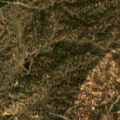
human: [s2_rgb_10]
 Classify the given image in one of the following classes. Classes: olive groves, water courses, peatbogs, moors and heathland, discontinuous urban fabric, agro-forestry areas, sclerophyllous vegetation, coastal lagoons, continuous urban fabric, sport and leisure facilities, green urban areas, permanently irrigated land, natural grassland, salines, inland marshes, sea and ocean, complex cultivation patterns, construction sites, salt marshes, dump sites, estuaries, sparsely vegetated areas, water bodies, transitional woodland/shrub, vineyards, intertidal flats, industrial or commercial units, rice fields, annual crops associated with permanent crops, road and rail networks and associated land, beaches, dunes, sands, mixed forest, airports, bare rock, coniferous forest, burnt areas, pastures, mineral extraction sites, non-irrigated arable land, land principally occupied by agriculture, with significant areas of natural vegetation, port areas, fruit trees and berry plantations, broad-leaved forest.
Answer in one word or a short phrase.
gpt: agro-forestry areas